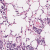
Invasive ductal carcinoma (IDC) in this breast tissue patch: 1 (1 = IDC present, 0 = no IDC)